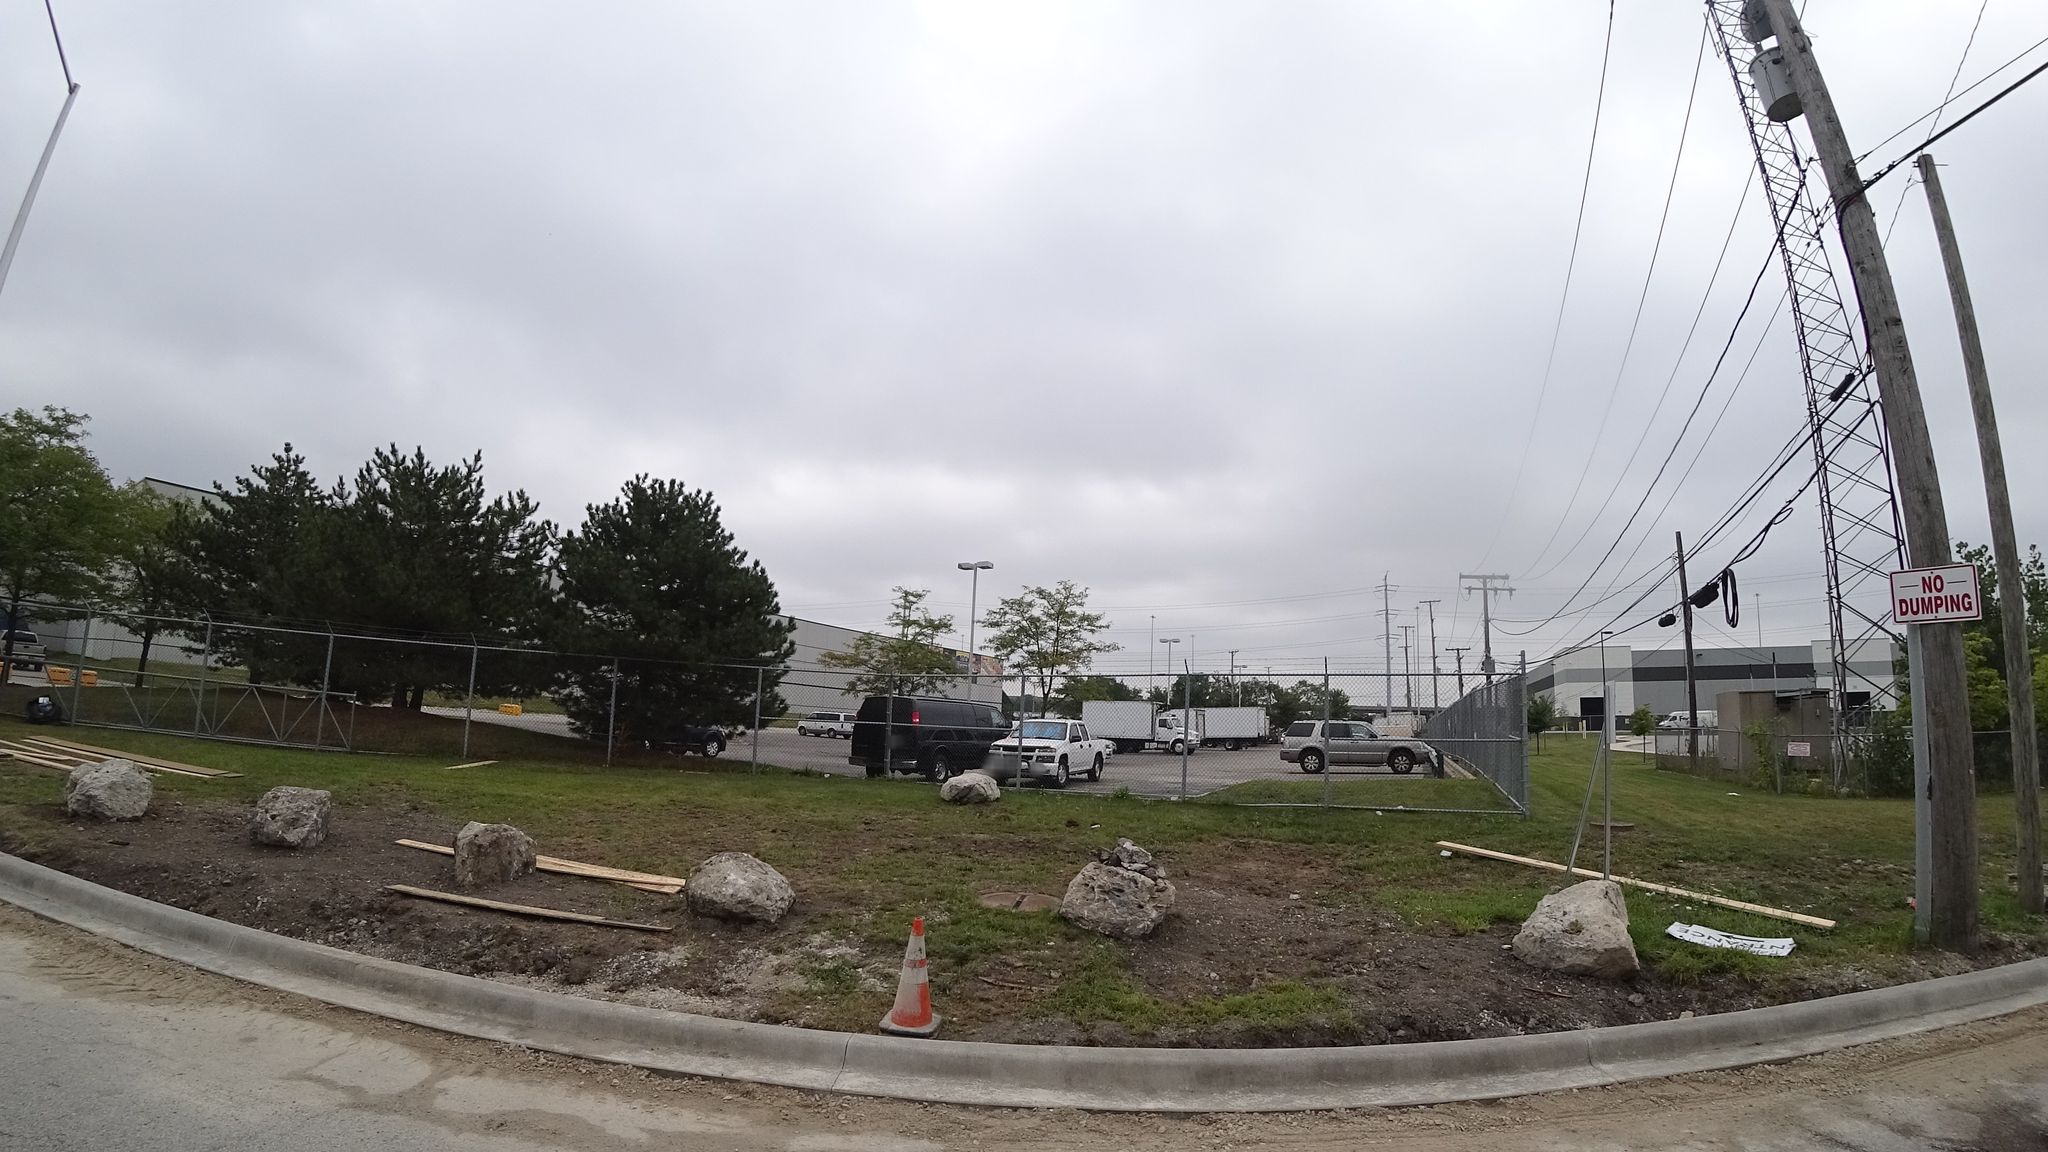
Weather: cloudy
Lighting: day
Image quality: good
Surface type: driving surface
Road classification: tertiary, footway
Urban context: urban centre
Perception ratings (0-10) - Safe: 1.54, Lively: 2.57, Beautiful: 0.55, Boring: 5.61, Depressing: 5.71, Wealthy: 1.01